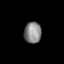
Tissue: prostate
Cell type: Fibroblasts
Senescence score: 0.7031
Nuclear area (px): 359
Mean DAPI intensity: 134.435